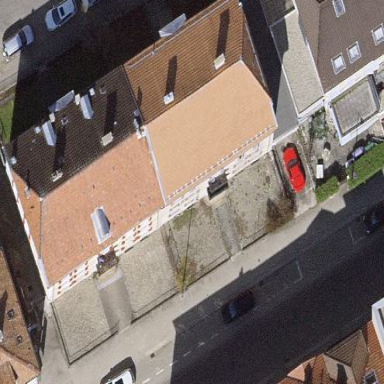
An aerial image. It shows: Apartments building with side-hipped roof shape.